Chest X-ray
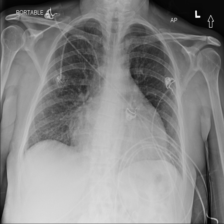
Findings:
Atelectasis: negative
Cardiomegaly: negative
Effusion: positive
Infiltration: positive
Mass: negative
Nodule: negative
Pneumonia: negative
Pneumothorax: negative
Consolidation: negative
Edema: positive
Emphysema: negative
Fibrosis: negative
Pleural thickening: negative
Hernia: negative